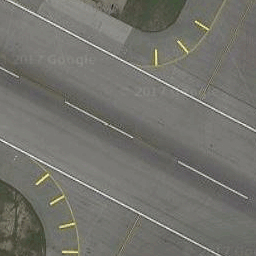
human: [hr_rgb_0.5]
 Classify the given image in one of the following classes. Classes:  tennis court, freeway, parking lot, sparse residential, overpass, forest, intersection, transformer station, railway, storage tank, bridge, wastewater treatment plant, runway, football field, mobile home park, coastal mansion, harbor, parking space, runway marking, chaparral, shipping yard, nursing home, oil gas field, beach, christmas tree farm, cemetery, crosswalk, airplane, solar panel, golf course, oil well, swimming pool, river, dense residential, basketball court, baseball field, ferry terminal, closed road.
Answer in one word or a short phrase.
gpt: runway